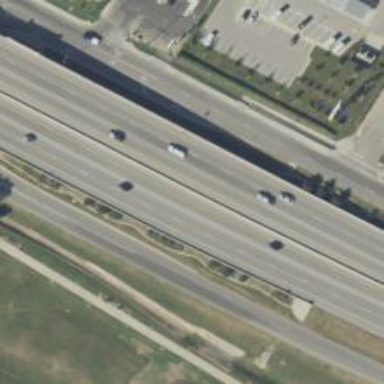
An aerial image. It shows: Tertiary road with asphalt surface and frontage road.